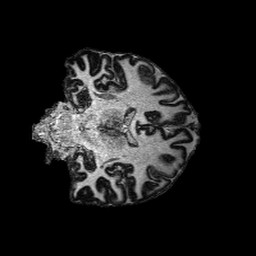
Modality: MP2RAGE
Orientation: coronal